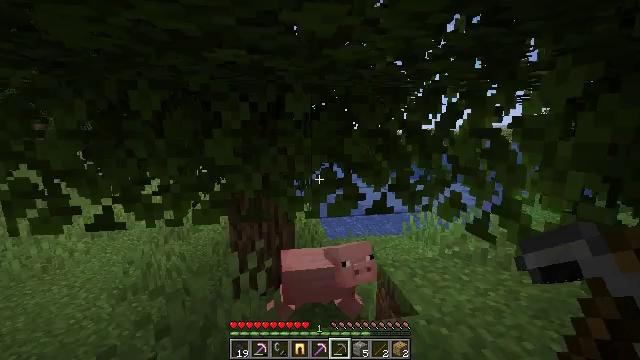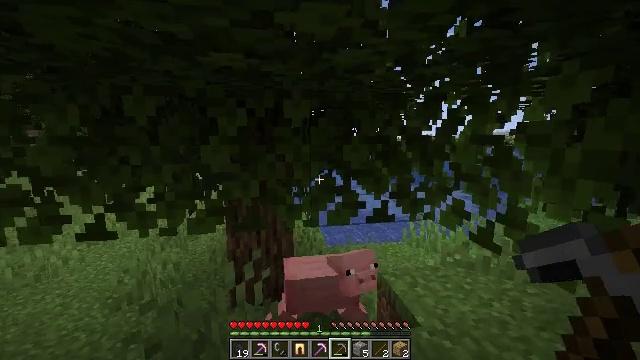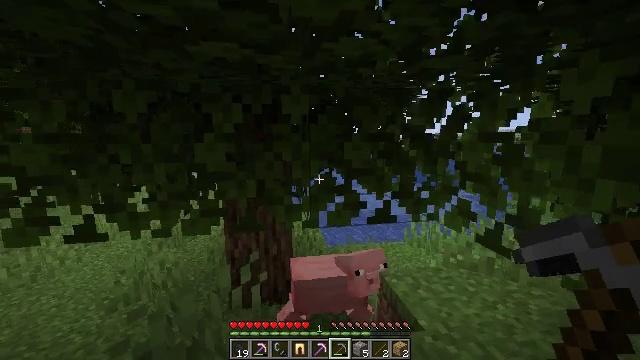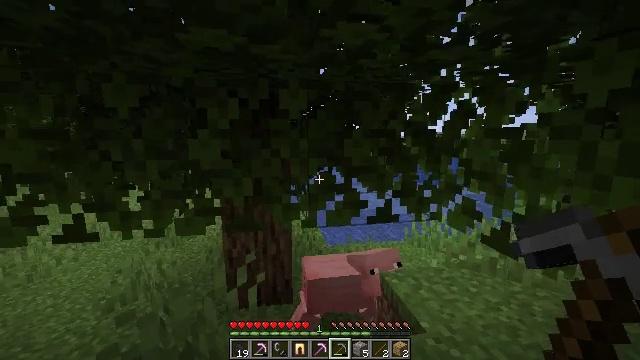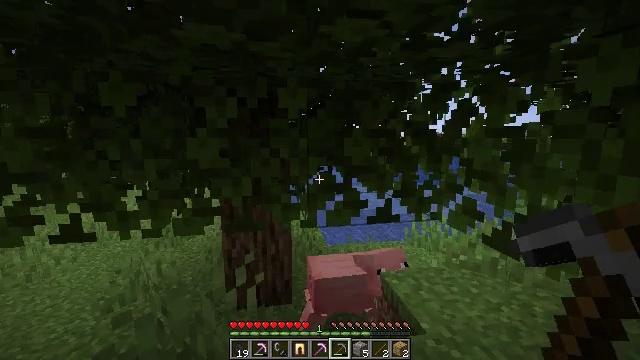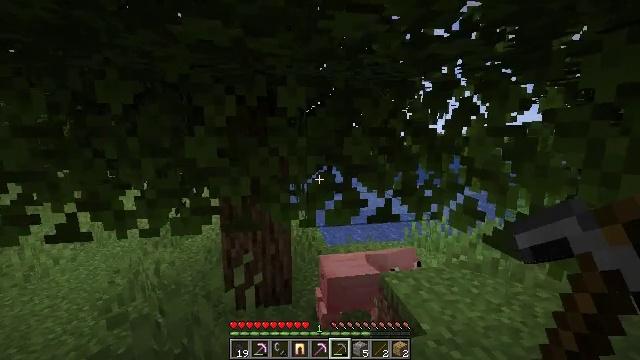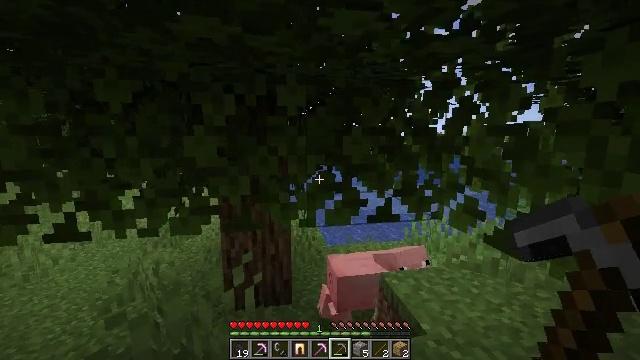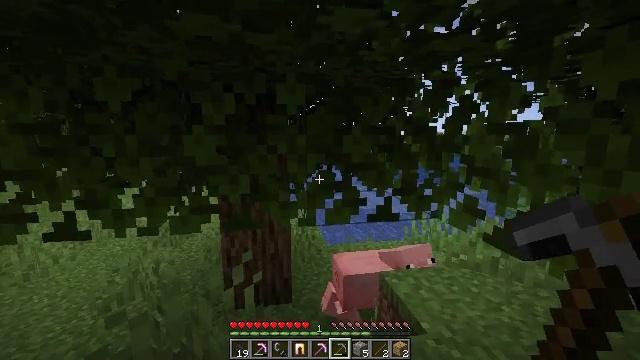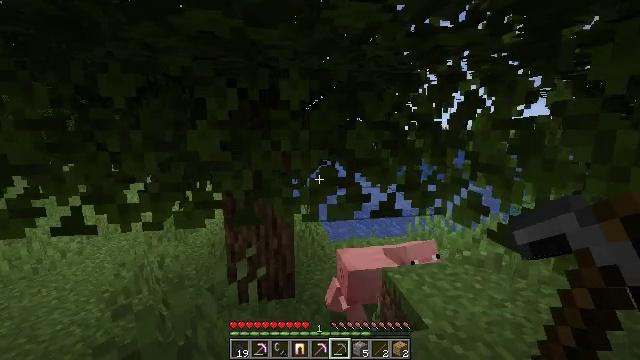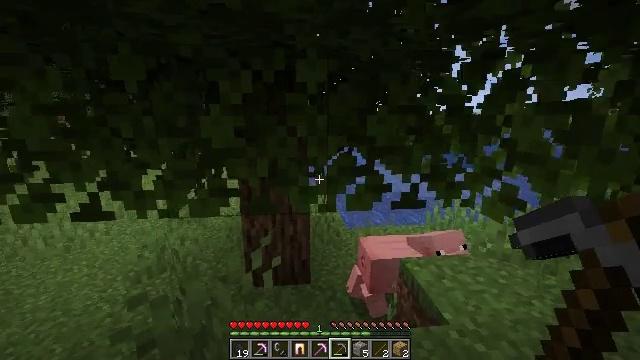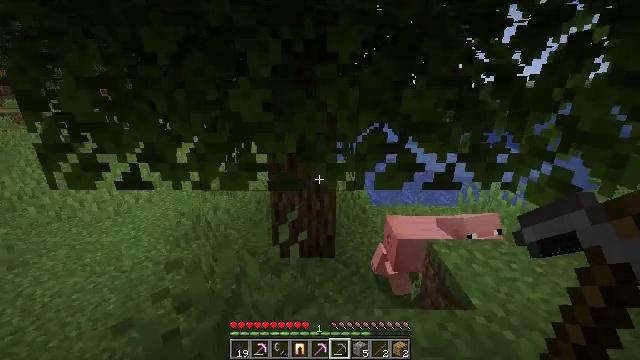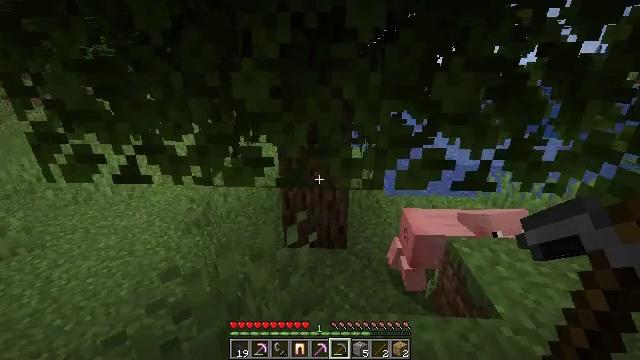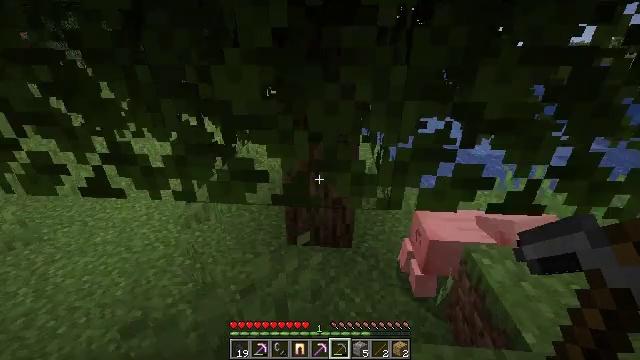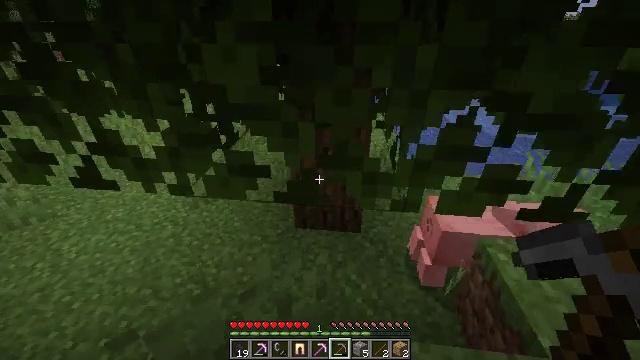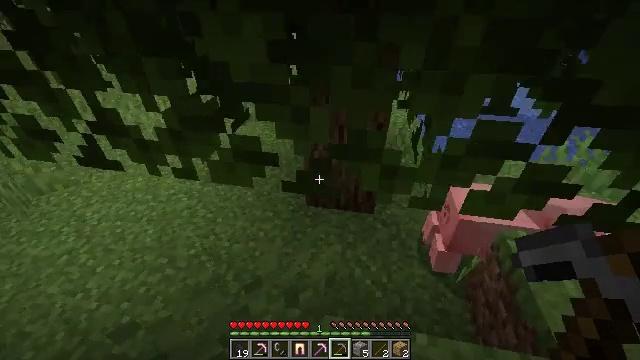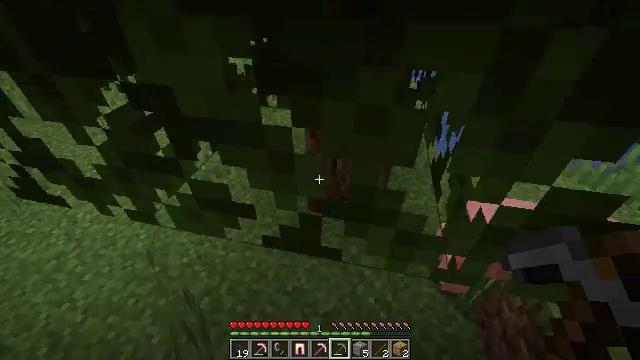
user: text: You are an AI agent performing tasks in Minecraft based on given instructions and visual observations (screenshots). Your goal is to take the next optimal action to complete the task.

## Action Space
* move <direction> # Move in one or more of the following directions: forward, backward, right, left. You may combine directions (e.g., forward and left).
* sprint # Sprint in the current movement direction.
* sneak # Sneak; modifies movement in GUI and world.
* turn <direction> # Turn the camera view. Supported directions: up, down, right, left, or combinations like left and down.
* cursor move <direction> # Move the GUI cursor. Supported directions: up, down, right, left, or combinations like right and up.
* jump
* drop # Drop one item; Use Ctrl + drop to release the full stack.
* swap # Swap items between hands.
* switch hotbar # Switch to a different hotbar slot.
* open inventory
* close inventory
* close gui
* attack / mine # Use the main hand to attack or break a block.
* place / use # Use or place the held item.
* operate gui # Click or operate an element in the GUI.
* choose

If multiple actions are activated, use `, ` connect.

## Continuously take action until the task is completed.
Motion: motion action
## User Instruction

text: Collect oak log for crafting.
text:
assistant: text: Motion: turn up
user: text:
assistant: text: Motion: no_op
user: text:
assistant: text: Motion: no_op
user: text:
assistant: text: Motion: no_op
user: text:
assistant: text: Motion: no_op
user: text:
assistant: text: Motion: no_op
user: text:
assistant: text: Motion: no_op
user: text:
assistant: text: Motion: no_op
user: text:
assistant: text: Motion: move forward, turn left and down
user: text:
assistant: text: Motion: move forward, turn left and down
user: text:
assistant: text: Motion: move forward, turn left and down
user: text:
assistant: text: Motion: move forward, turn left and down
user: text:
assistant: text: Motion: move forward, turn left and down
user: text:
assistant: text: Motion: move forward, turn left and down
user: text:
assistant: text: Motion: move forward, turn left and down
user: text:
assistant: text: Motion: move forward
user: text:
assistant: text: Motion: move forward
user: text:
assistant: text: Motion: move forward
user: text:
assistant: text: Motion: move forward
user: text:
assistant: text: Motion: move forward
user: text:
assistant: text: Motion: move forward
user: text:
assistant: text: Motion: move forward
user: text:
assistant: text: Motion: move forward
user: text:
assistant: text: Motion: move forward
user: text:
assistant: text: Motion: move forward
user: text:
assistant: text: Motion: move forward
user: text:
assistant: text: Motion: move forward, turn right
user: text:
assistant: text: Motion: move forward
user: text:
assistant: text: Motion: move forward
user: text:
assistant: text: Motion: move forward